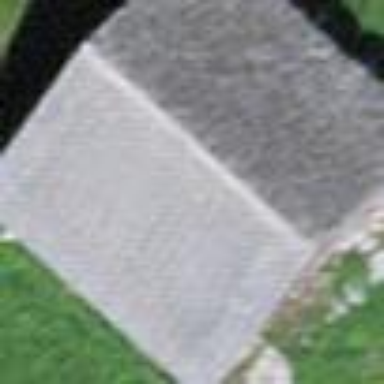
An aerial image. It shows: Rural barn.